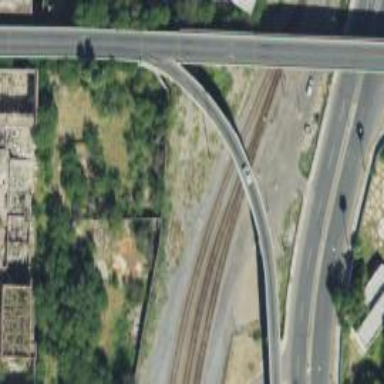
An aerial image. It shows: Bridge with asphalt surface carrying primary link road.